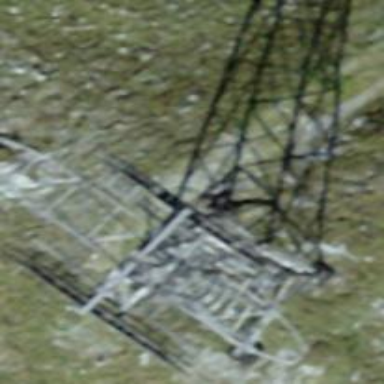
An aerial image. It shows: Pylon used for aerialway.